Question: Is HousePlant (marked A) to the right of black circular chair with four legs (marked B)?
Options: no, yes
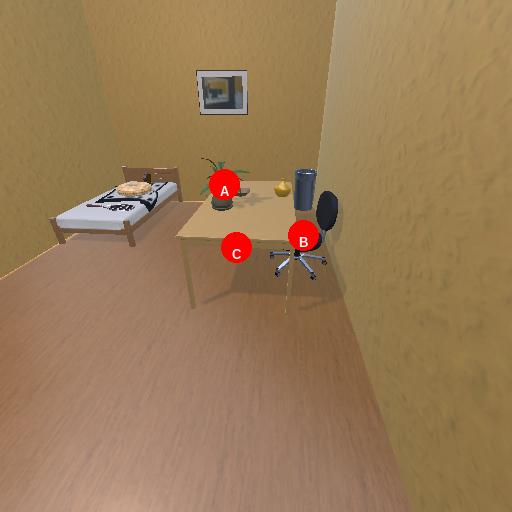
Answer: no